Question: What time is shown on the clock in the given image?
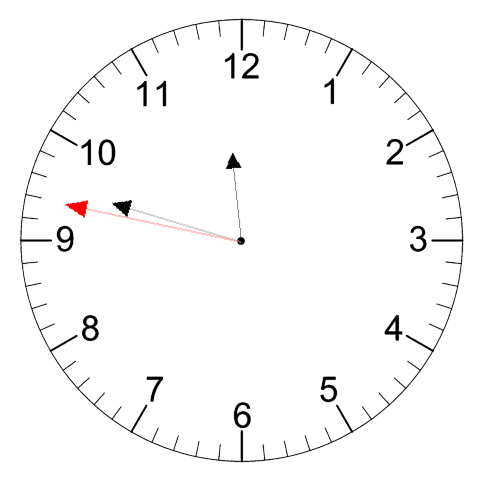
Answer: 11:47:47